Field crop: maize
Growth stage: 1
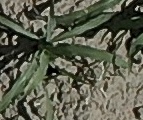
Species: sorghum